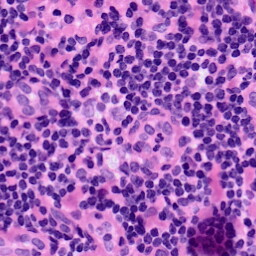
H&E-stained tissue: LymphNode